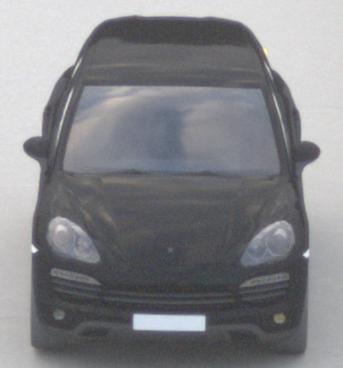
Make: Porsche
Model: Cayenne
Detailed model: Cayenne (958)
Model produced from: 2010/05
Model produced until: 2014/07
Doors: 5
Color: black
Road condition: dry road
Daytime: morning or afternoon
Contrast: low contrast